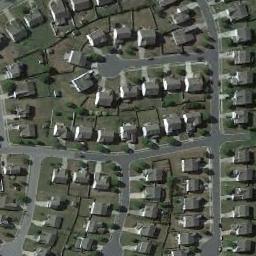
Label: dense_residential